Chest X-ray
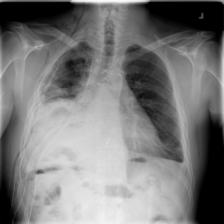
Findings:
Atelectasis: negative
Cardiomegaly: negative
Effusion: positive
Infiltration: negative
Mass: negative
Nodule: negative
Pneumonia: negative
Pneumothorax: positive
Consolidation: negative
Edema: negative
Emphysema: positive
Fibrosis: negative
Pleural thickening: positive
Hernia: negative